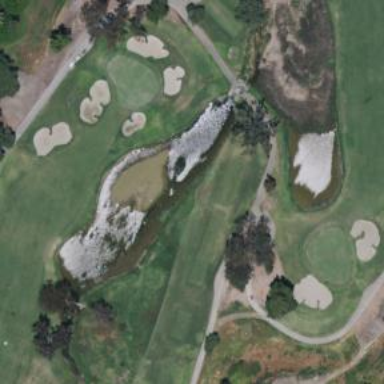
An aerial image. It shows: Water hazard on golf course. The hazard is natural water feature.